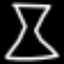
Label: hourglass